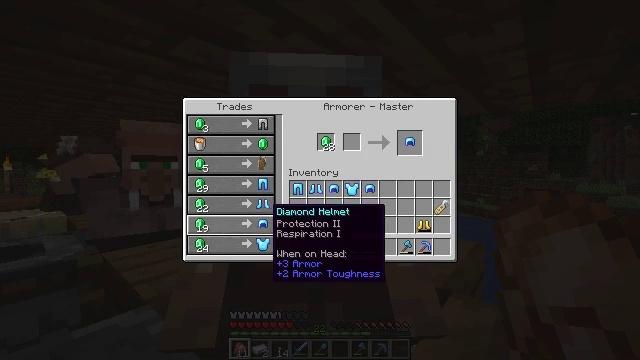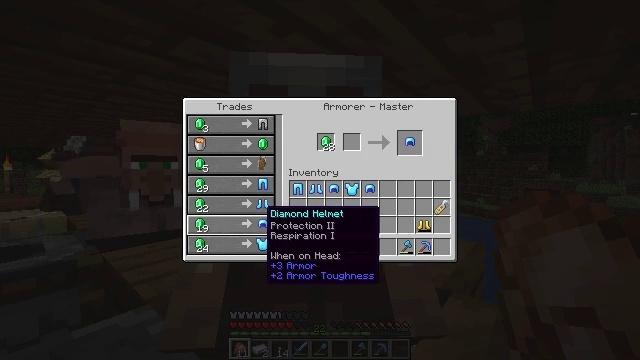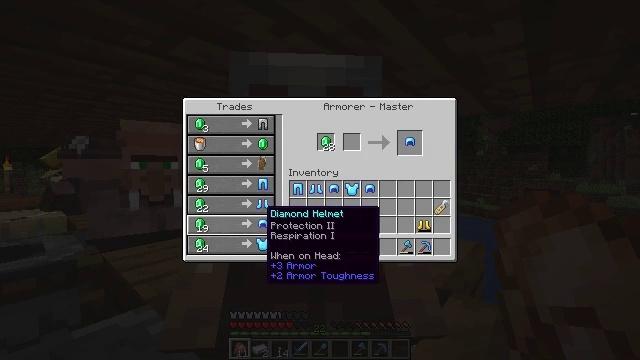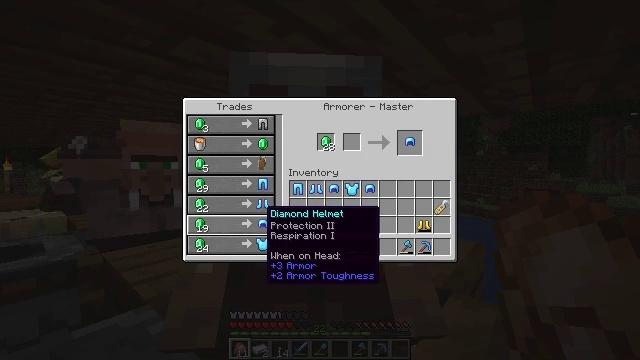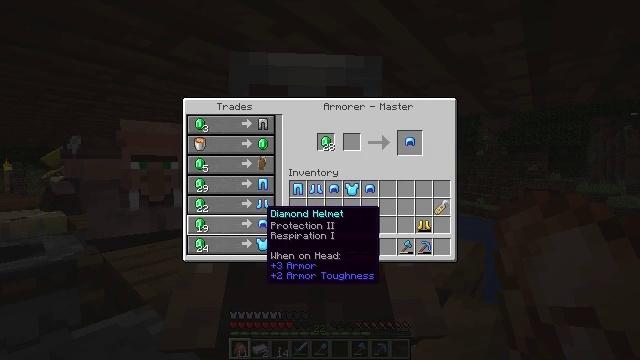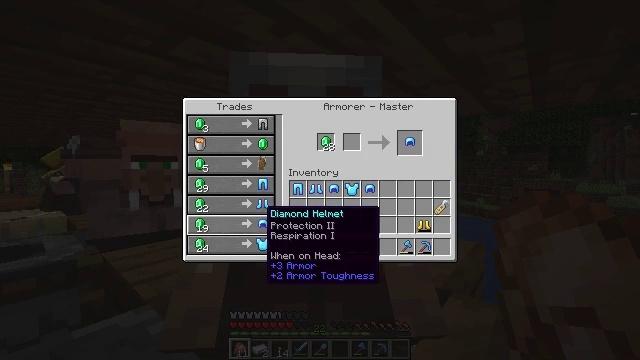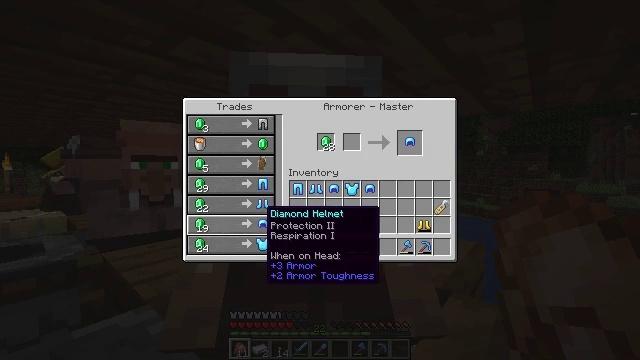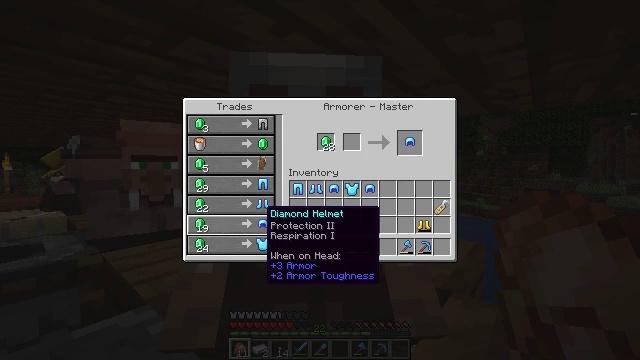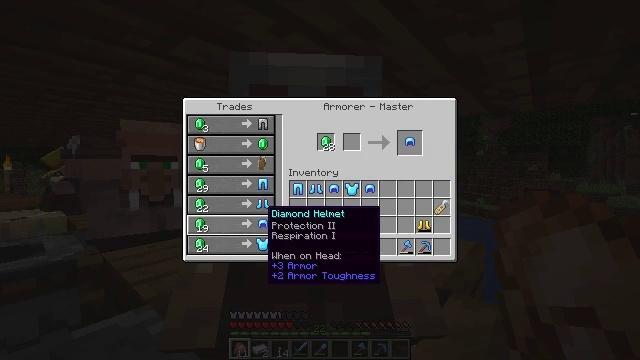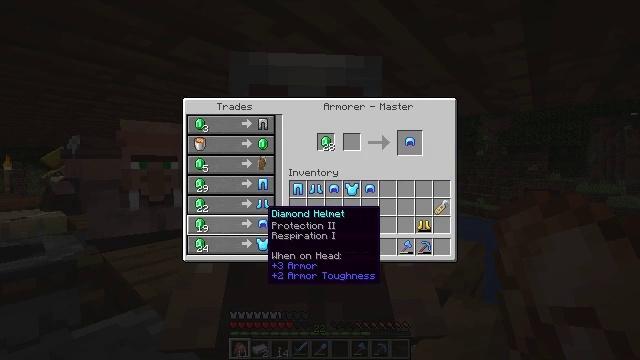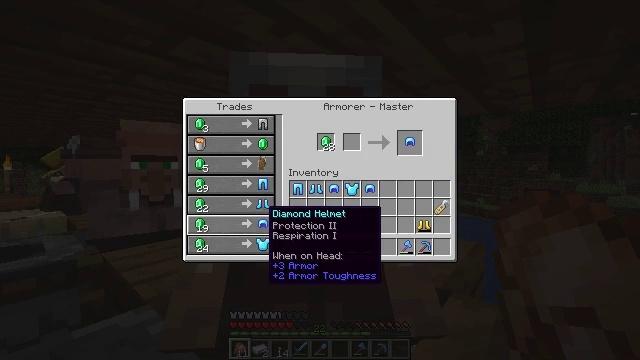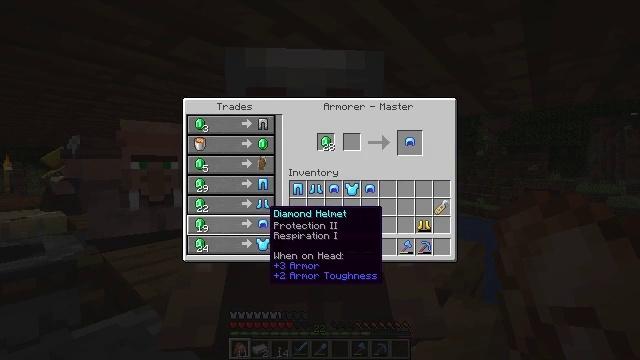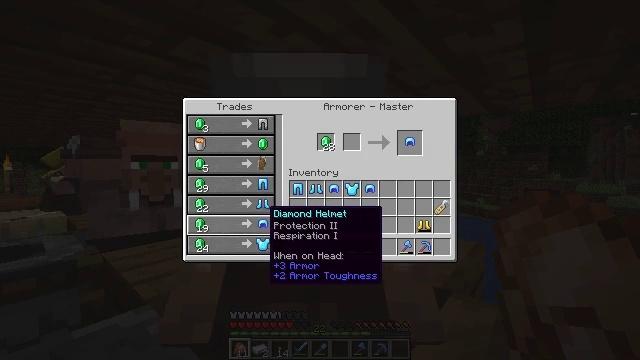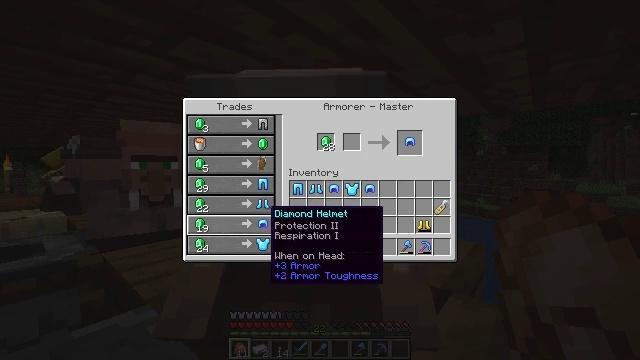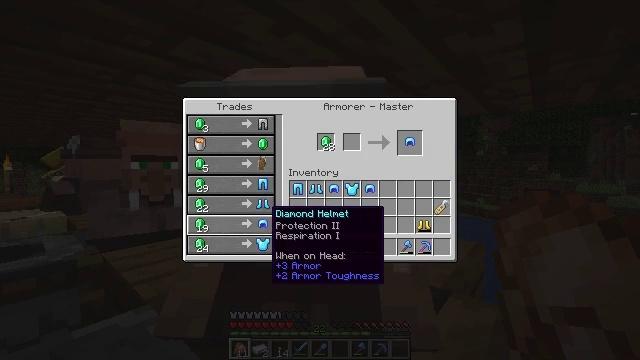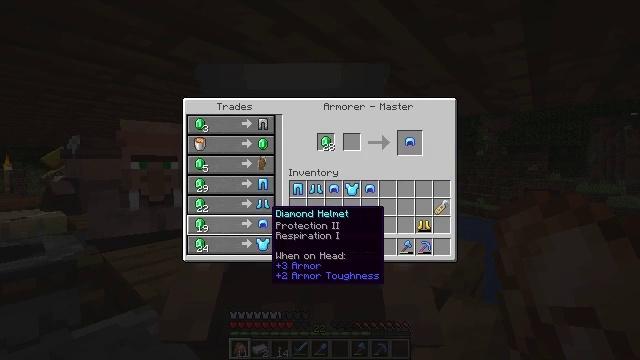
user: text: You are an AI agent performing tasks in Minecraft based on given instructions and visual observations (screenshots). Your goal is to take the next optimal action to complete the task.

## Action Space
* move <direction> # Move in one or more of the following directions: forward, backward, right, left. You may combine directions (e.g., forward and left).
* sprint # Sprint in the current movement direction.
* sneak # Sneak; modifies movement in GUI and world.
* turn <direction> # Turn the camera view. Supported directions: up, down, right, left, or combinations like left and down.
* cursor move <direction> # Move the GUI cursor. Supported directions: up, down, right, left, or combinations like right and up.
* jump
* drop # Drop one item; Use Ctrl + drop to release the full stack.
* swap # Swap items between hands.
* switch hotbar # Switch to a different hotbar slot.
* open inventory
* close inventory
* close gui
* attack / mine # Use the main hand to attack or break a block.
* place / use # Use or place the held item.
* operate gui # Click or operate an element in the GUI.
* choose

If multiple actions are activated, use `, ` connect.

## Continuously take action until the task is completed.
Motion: motion action
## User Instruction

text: Take diamonds to craft a diamond helmet.
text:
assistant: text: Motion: no_op
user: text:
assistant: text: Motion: no_op
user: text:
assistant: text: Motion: no_op
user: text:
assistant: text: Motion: no_op
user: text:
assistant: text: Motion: no_op
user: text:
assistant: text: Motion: no_op
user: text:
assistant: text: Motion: no_op
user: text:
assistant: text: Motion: no_op
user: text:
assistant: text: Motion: no_op
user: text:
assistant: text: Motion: no_op
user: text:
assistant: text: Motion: no_op
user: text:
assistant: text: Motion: no_op
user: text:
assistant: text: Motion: no_op
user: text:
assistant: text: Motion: no_op
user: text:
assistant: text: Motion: no_op
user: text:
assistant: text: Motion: no_op
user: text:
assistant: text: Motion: no_op
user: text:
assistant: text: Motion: no_op
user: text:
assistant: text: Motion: no_op
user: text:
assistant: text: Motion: no_op
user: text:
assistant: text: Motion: operate gui
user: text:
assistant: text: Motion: operate gui
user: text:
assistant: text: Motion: operate gui
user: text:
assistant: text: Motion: cursor move right
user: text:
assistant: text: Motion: cursor move right and up
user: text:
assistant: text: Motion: cursor move right and up
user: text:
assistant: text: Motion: cursor move right and up
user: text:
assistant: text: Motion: no_op
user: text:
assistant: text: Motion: no_op
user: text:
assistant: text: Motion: no_op